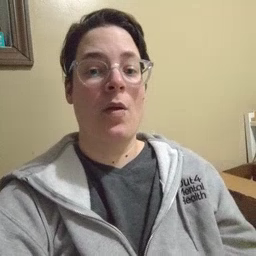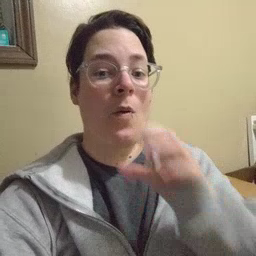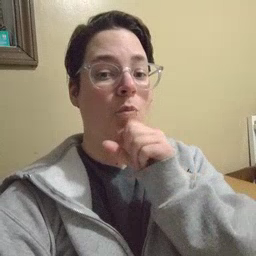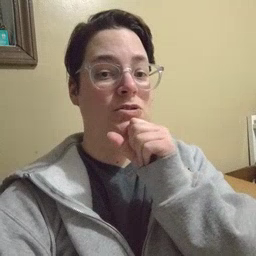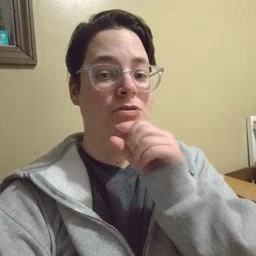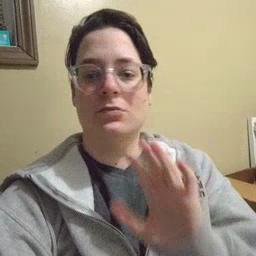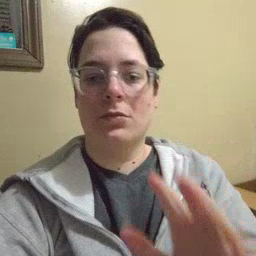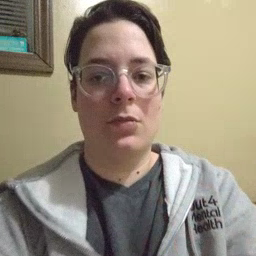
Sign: old